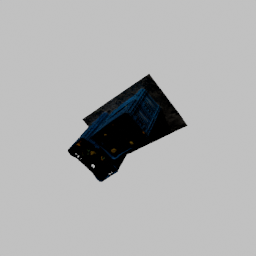
Label: tools